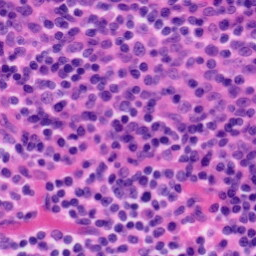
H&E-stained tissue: Tonsil